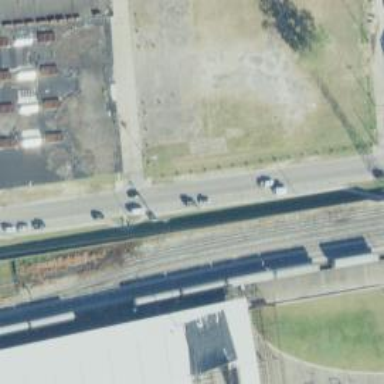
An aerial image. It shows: Railway siding for service.